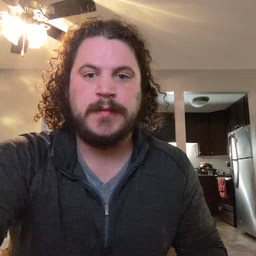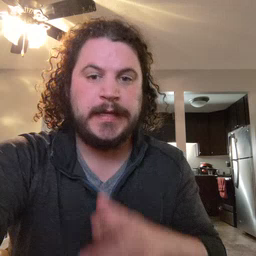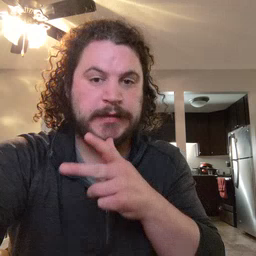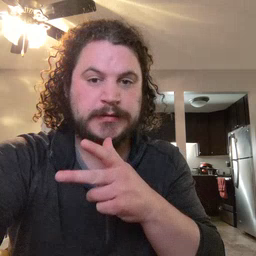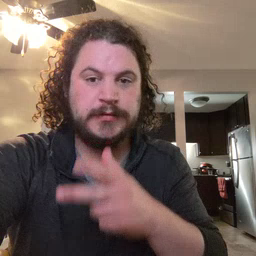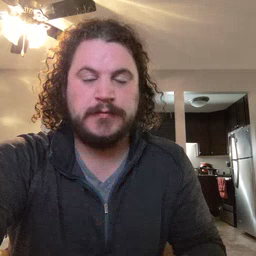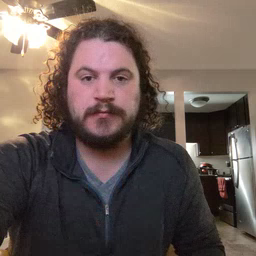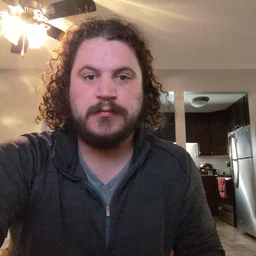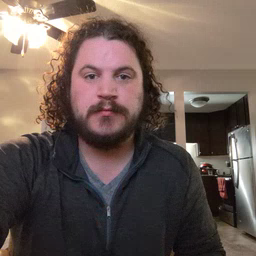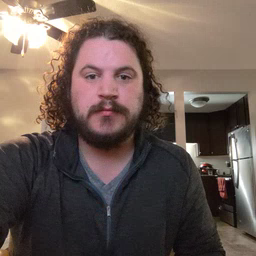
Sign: hen